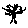
Label: tree